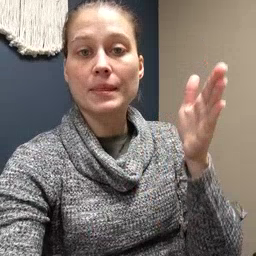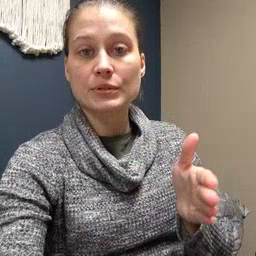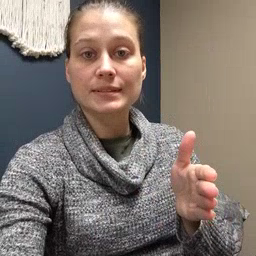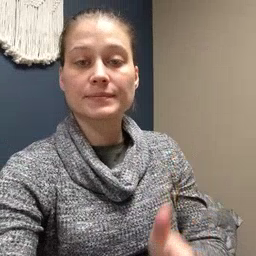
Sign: person